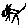
Label: cat